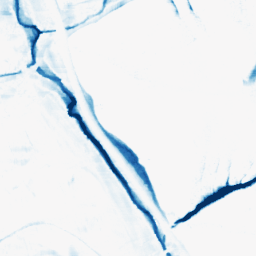
Category: morphological
Decomposition family: morphological_rect
Decomposition parameters: operation: closing
width: 20
height: 10
Upsampling method: linear_exact
Upsampling parameters: scale: 4
Upsampling scale: 4